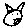
Label: bird